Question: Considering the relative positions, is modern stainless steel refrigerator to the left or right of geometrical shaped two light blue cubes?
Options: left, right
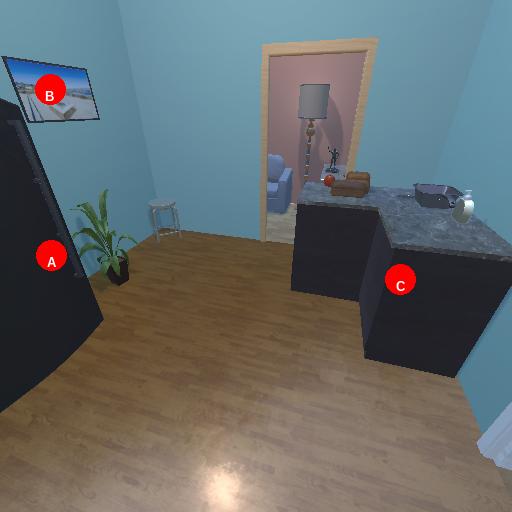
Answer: left